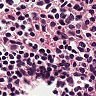
Metastatic tissue present: no